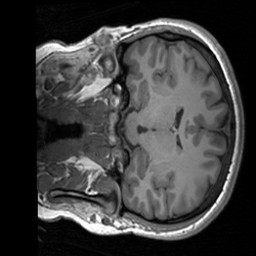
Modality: T1w
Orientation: coronal
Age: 23
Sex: female
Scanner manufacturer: siemens
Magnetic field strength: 3 T
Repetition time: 1.9 s
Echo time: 0.00226 s